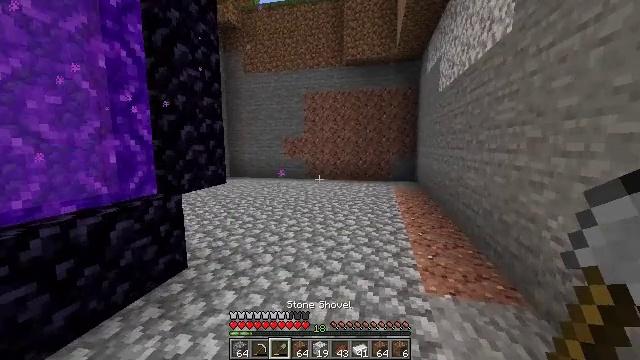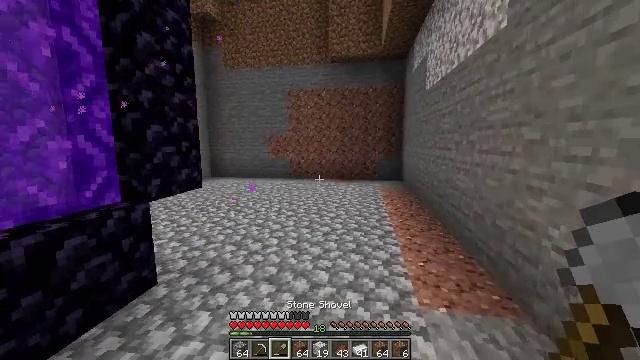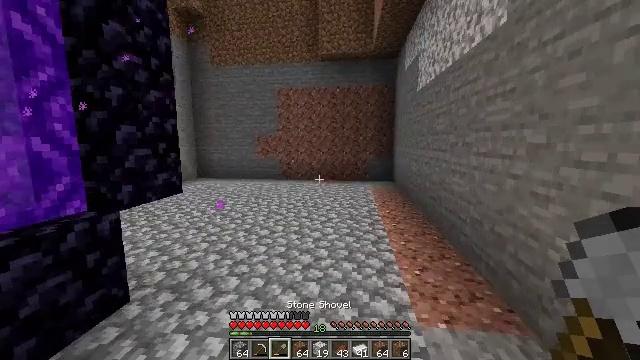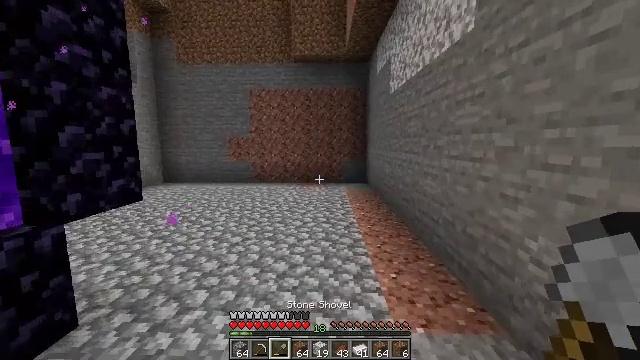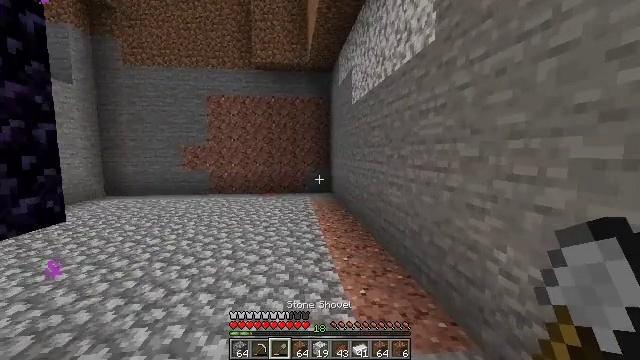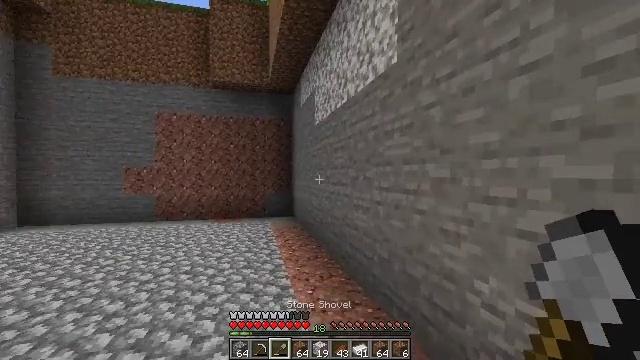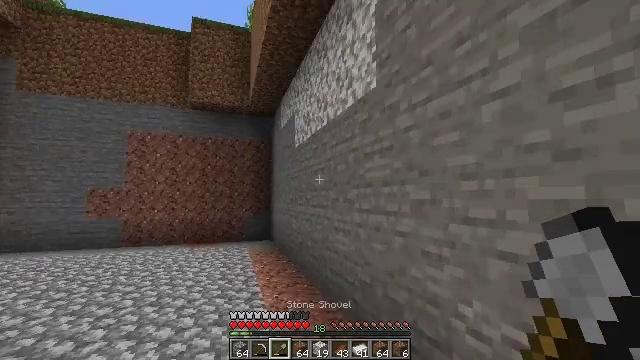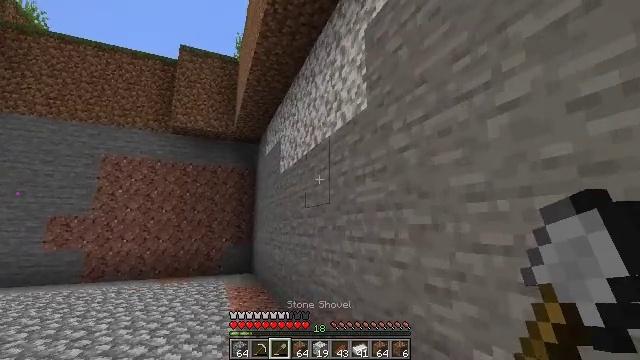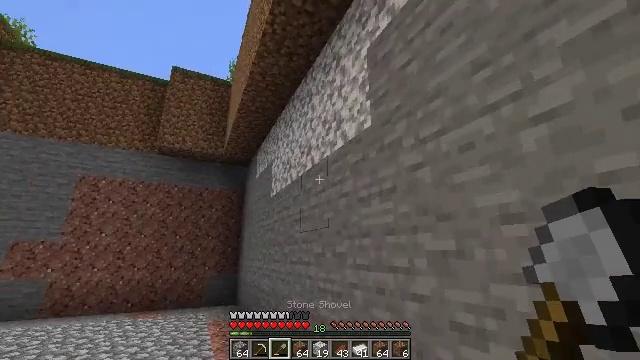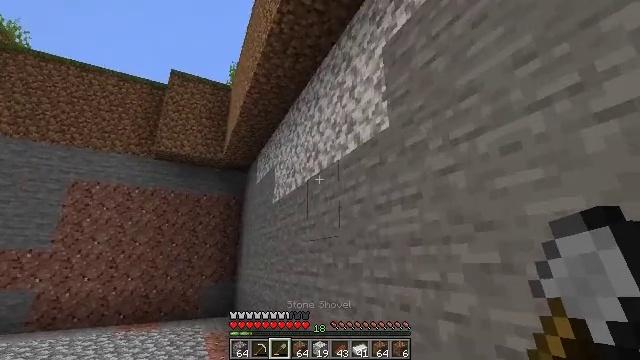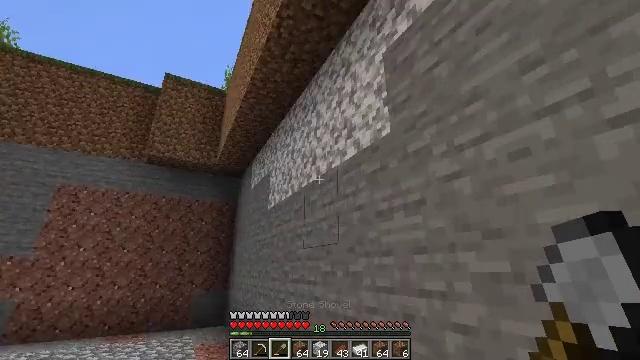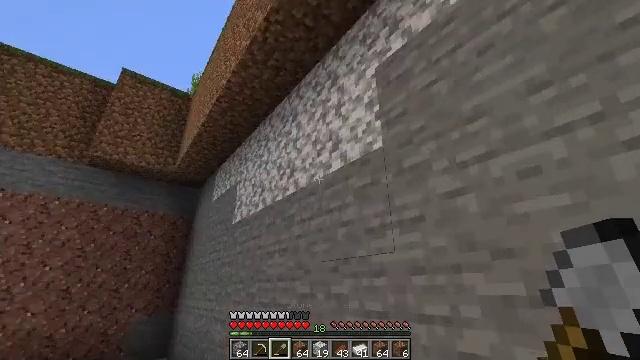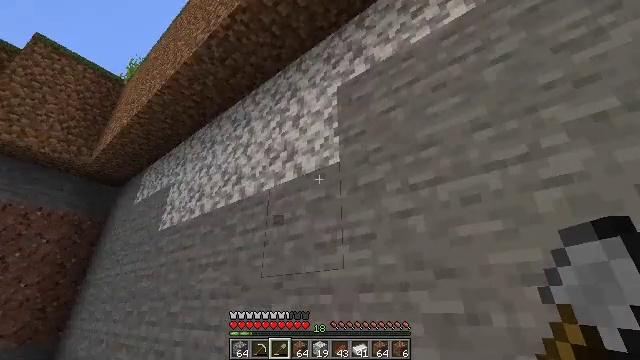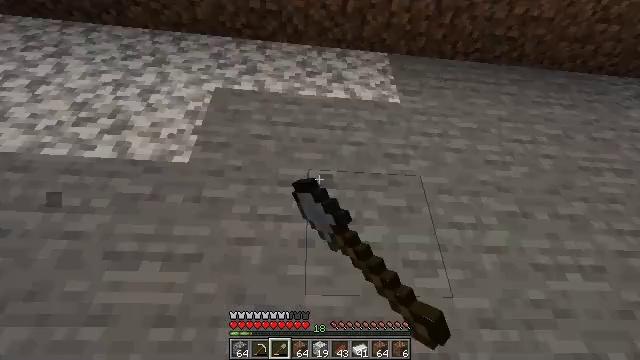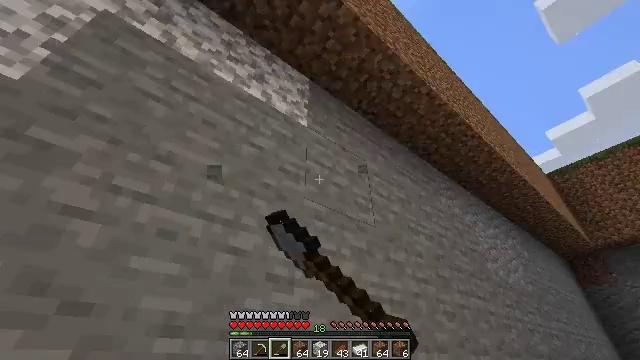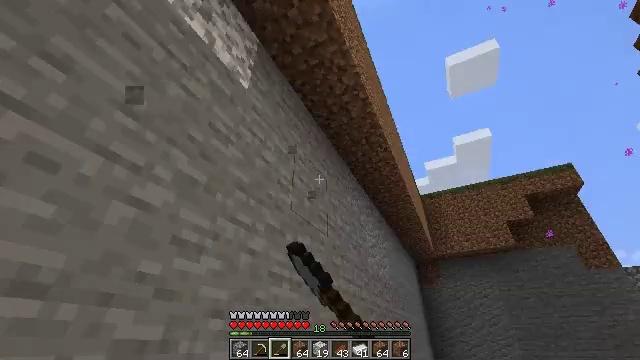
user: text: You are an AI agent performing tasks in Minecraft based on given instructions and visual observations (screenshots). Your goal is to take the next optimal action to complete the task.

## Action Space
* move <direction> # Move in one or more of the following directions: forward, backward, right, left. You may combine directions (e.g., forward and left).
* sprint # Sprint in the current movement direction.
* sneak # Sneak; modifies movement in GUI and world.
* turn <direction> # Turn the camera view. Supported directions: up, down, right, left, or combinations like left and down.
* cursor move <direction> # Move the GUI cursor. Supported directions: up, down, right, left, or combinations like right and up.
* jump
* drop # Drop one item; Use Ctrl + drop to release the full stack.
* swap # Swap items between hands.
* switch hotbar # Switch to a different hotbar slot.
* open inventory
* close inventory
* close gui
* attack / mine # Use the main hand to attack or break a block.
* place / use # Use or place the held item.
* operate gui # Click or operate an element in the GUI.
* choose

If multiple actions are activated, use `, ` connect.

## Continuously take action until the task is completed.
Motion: motion action
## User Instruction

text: Mine the wall torch to remove it.
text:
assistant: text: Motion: move forward, turn right
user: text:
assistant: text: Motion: move forward, turn right
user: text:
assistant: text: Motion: move forward, turn right
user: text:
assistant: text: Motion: move forward, turn right and up
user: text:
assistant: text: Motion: move forward, turn right and up
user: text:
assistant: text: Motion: move forward, turn right and up
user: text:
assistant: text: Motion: move forward and move left, turn right and up
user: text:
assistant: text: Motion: move forward and move left, turn right and up
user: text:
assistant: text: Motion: move forward and move left, turn up
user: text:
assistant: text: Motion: move forward and move left, turn right and up
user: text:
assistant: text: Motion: move forward and move left, turn right and up
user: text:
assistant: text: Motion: move forward and move left, turn right and up, attack / mine
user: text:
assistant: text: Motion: move forward and move left, turn right and up, attack / mine
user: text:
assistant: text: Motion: move forward and move left, turn right and up, attack / mine
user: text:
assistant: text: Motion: move forward and move left, turn right and down, attack / mine
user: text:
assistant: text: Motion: move left, turn right and down
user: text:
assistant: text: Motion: move left, turn right and down, attack / mine
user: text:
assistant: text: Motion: move left, turn right and down, attack / mine
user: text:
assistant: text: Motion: move back and move left, turn down, attack / mine
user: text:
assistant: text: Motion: move back and move left, turn left and down
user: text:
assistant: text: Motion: move back and move left, turn left and down, attack / mine
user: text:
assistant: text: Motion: move back, turn left and down, attack / mine
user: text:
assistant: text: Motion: move back, turn left and down, attack / mine
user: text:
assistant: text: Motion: move back, turn left and down, attack / mine
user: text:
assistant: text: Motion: move back, turn left and down, attack / mine
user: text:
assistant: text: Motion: move back, turn left and down, attack / mine
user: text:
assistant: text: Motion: move back, turn left, attack / mine
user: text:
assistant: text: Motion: move back, turn left and up
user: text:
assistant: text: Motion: move back and move left, turn left and up
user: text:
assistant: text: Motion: move back and move left, turn left and up